Interaction volume radius: 5 \u00c5
Interaction volume height: 20 \u00c5
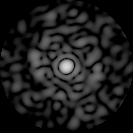
Disorder parameter: 0.8785